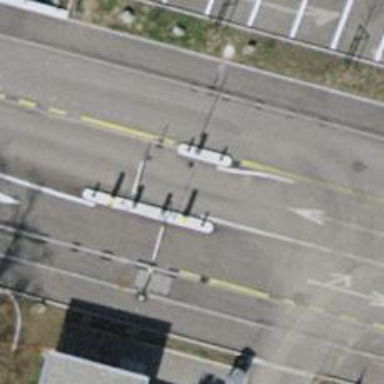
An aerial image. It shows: Lift gate barrier.